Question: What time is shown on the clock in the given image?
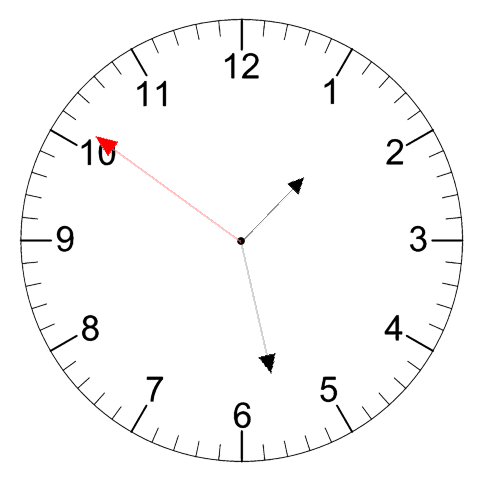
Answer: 01:27:51